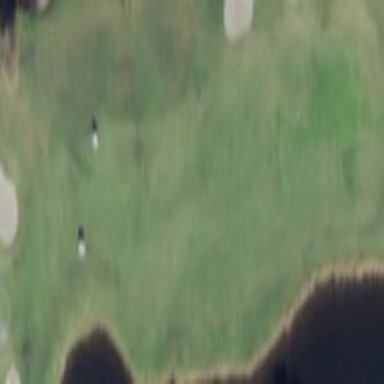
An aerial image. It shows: Golf fairway surrounded by grass.